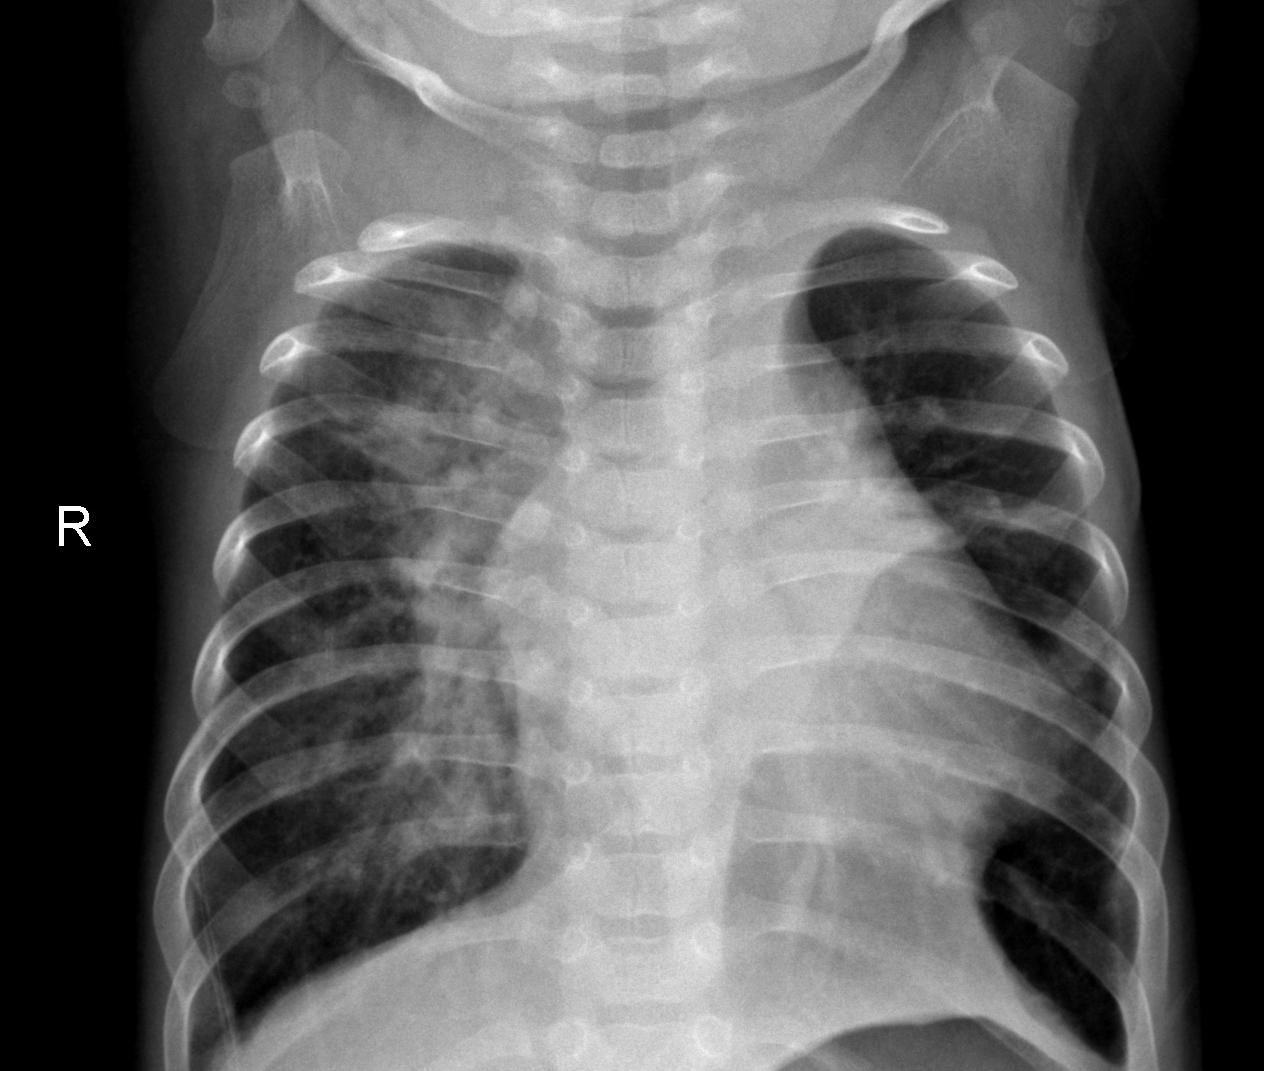
Diagnosis: PNEUMONIA